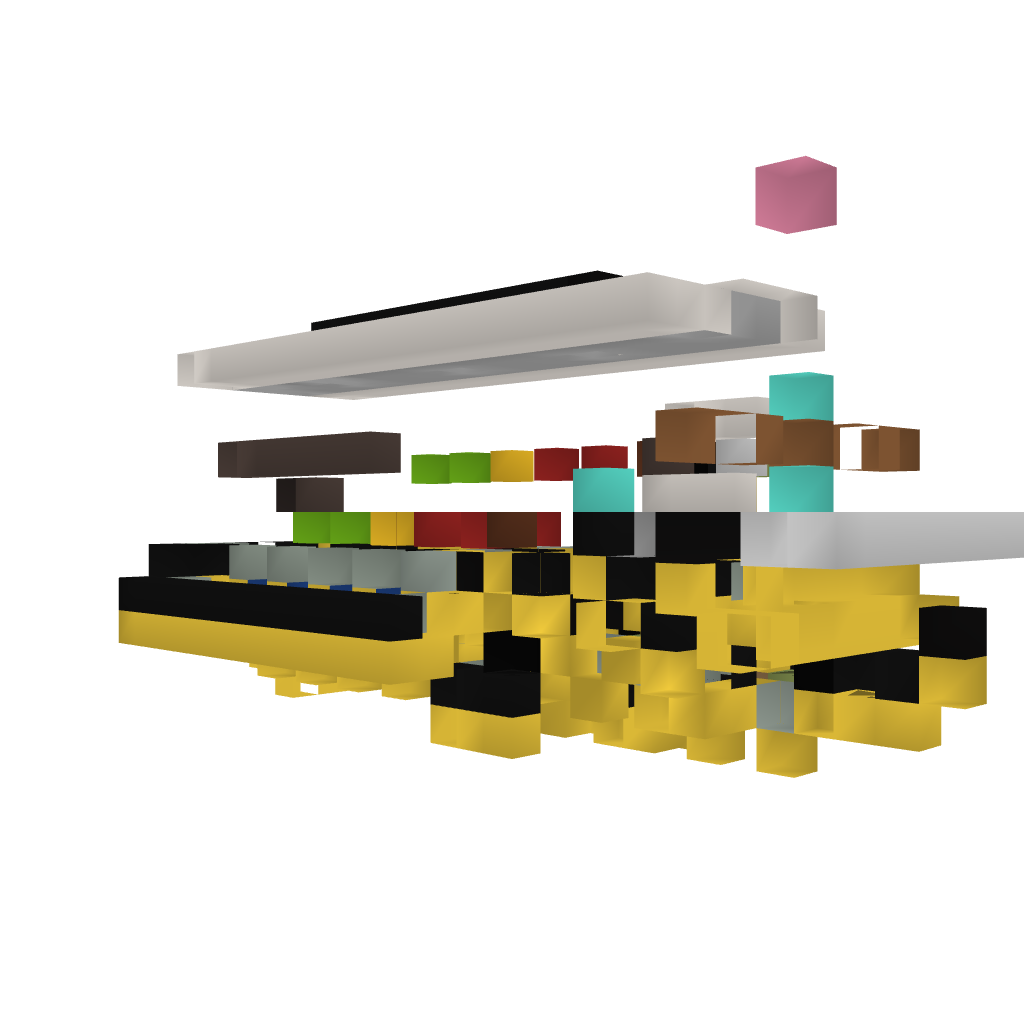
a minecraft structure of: Casino Machine 03